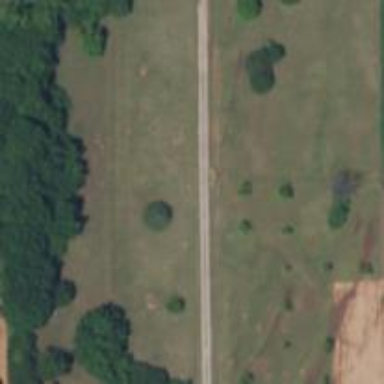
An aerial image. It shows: Driveway.